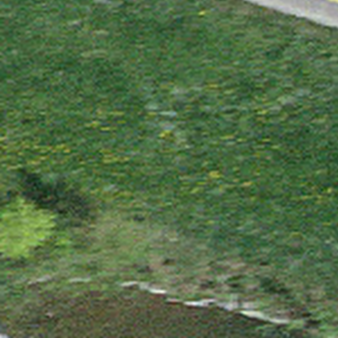
Label: other